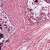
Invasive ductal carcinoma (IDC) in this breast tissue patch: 0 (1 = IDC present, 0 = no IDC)